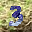
Label: 3